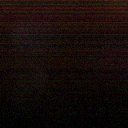
Screen state: off